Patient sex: M
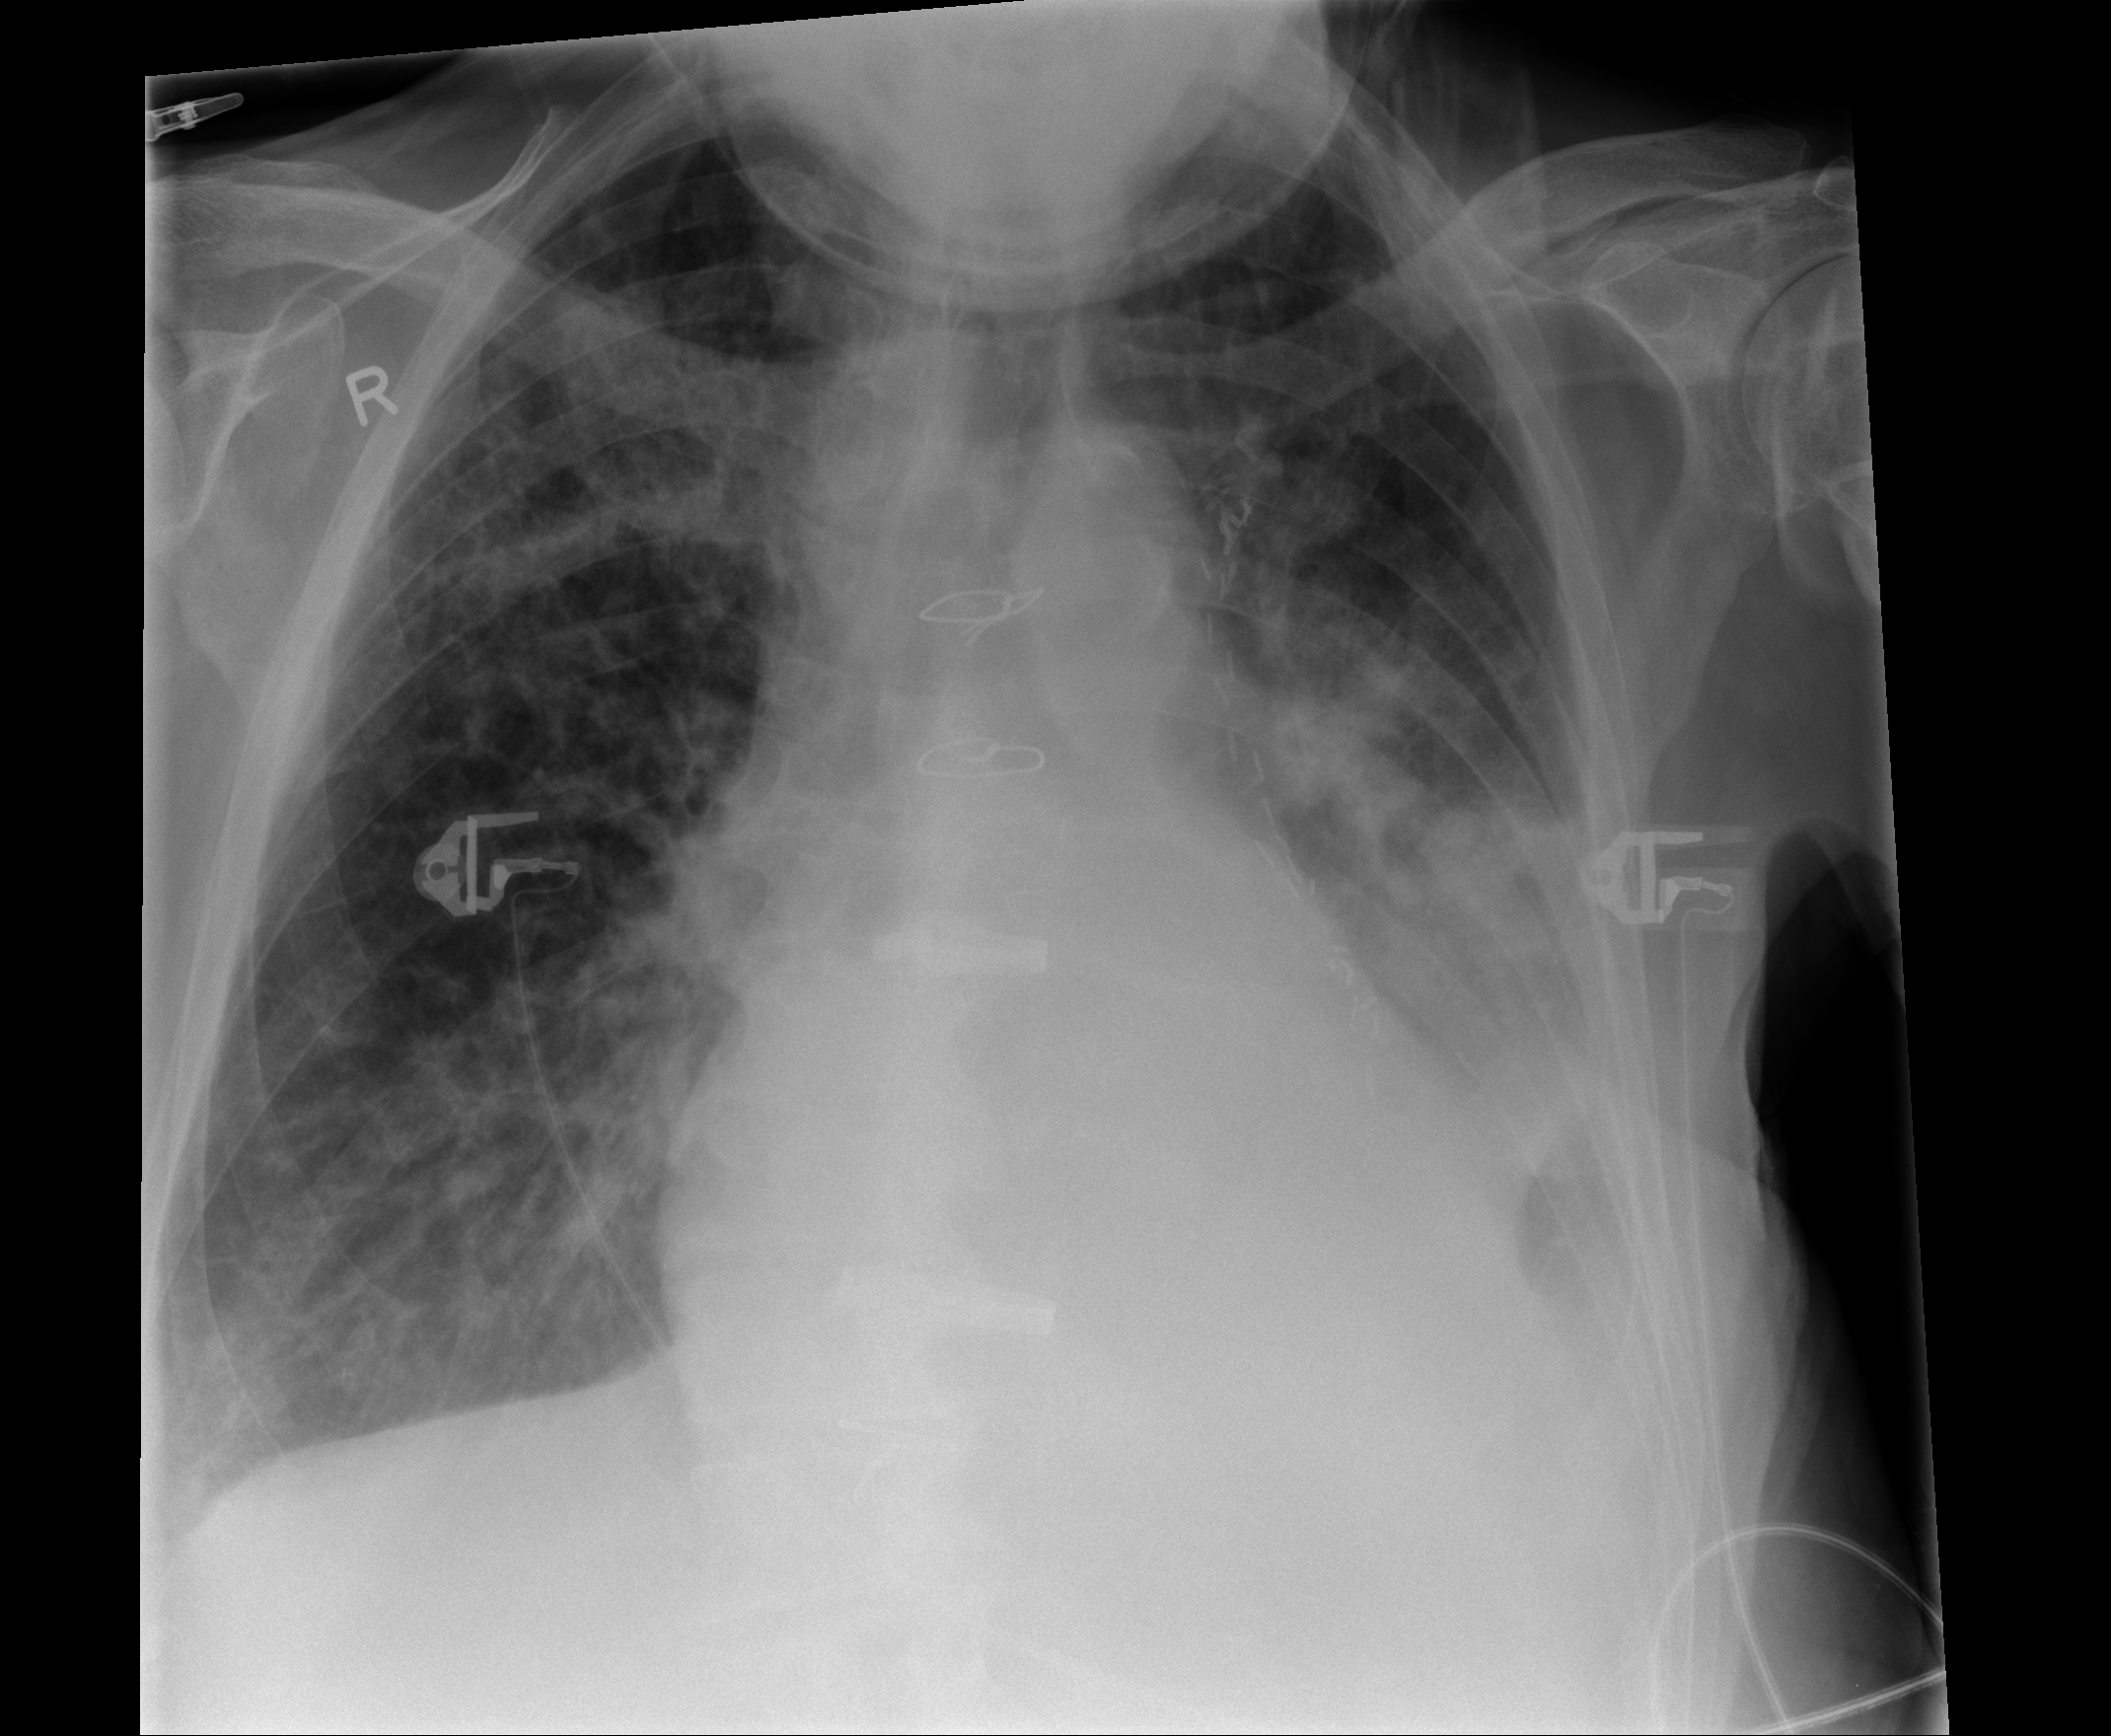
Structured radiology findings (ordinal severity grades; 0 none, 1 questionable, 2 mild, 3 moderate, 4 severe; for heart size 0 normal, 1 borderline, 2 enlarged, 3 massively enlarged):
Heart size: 2
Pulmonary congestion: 2
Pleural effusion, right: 1
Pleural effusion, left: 2
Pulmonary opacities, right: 1
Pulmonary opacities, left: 2
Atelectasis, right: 2
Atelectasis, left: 3